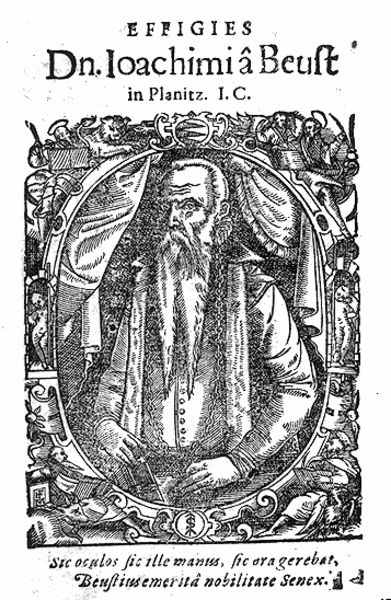
Titel: Bildnis des Joachim von Beust zu Planitz
Künstler: Gabriel Schnellboltz
Institution: (Seriendruck)
Schlagwörter: dunkel, hand, kopf, mann, schatten, weiß, menschen, geste, grau, hell, licht, mund, nase, schwarz, stirn, zeichnung, blick, schal, tiere, tuch, ornament, alt, bart, jacke, arme, augen, falten, gesicht, halten, kleidung, kragen, lang, mensch, pelz, rahmen, vollbart, ärmel, bildnis, herr, hände, portrait, porträt, vorhang, haare, mantel, fassen, blatt, theater, oval, rund, engel, holzschnitt, schrift, rahmung, grafik, graphik, rand, figuren, glatze, verzierung, draperie, knöpfe, weste, dünn, name, schild, buch, medaillon, religion, druck, schwarzweiss, radierung, stich, titel, seite, illustration, text, buchstaben, überschrift, proträt, portraits, spitzbart, buchseite, werkzeug, wams, löwe, vorhand, kupferstich, flugblatt, wort, fische, west, latein, lateinisch, zirkel, buchmalerei, sch, joachim, signet, rollwerk, hande, gelerter, schwaarz, effigies, beust, ioachimi, löwe#vorhang, planitz, dn., mittlalter, joachim beust, joachimi, schreibstife